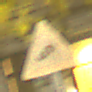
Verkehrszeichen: SeitenwindVonRechts
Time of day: Night
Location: Outdoor (Urban)
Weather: Clear
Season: NotSpecified
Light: Artificial